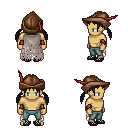
a pixel art fantasy rpg character, male body template, human, tanned skin, gray tattered cape, teal pants, raven twin-tailed hairstyle, leather cap, cloth bracers, ghillies, four views (front, back, left, right), 2x2 character sprite sheet, small pixel art, hard edges, no anti-aliasing